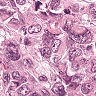
Metastatic tissue present: yes